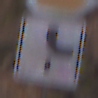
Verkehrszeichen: VerlaufVorfahrtsstrasse10
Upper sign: Stop
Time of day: Midday
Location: Outdoor (Nature)
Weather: Overcast
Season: Autumn
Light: Natural